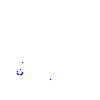
Particle: proton